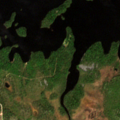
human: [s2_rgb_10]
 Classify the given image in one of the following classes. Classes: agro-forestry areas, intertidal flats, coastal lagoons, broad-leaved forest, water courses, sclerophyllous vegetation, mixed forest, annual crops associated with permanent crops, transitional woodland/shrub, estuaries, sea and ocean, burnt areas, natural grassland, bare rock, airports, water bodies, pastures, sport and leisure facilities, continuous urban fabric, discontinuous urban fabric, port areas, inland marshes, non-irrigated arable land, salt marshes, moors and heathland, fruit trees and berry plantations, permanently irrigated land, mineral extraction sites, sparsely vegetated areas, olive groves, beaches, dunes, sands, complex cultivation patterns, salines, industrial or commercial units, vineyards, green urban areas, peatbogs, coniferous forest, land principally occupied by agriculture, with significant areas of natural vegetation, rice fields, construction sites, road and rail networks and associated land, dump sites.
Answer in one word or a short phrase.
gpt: coniferous forest, mixed forest, transitional woodland/shrub, water bodies